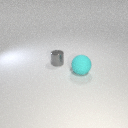
large cyan rubber sphere to the right of small gray metal cylinder